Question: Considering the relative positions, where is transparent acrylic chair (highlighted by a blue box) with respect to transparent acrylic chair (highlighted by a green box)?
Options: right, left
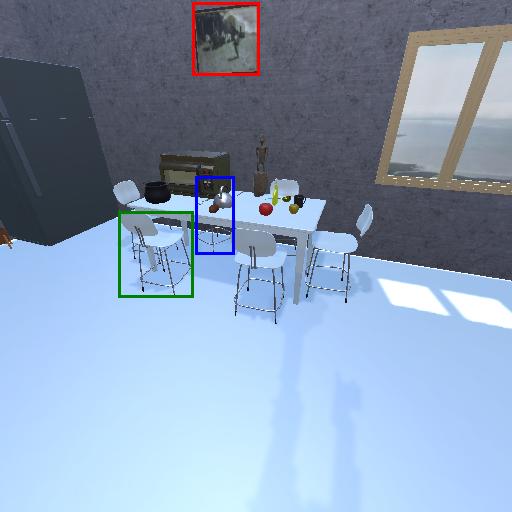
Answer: right